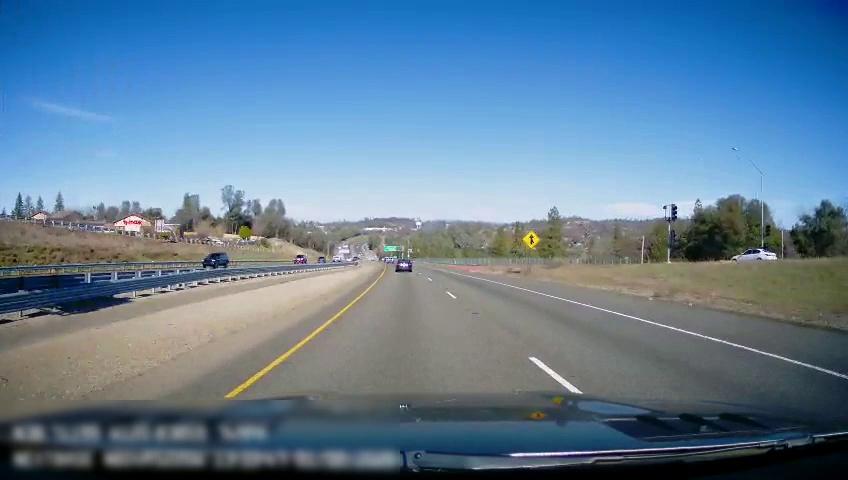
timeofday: Day
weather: Sunny
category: Drivable Space
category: Drivable Space
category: Vehicles | SUV
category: Vehicles | SUV
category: Vehicles | Car
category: Vehicles | Car
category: Lanes | Current Lane
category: Lanes | Current Lane
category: Lanes | Alternate Lane
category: Traffic | Signs
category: Traffic | Signs
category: Traffic | Lights
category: Traffic | Lights
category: Traffic | Lights